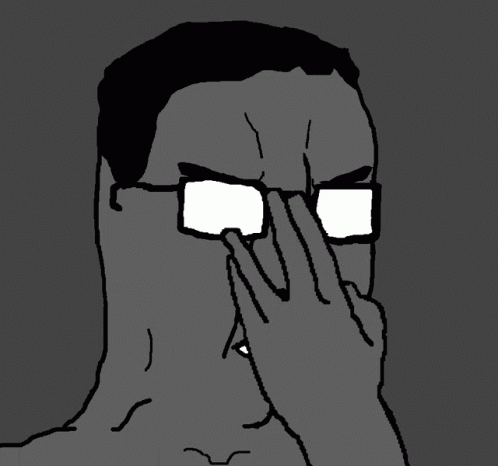
Label: 5_Poljak